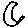
Label: moon